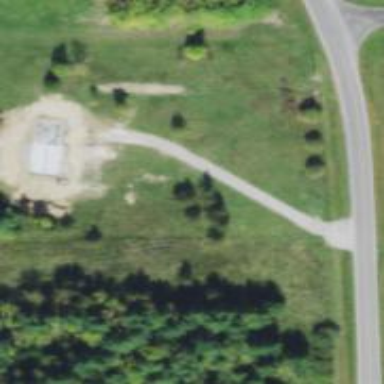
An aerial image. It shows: Driveway.